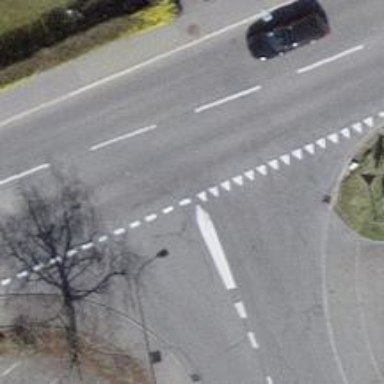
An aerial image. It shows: Road with "give way" sign.